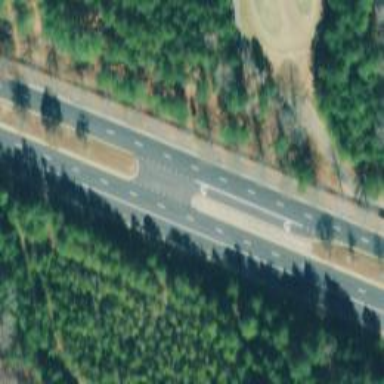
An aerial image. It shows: Asphalt road with secondary link designation.